【题型】解答题　【知识点】解析几何　【难度】medium
在平面直角坐标系中，$O$ 为坐标原点，$F$ 是椭圆 $C$: $\frac{x^2}{a^2} + y^2 = 1\ (a > 1)$ 的左焦点，若 $F$ 与椭圆上任一点距离的最大值为 $2 + \sqrt{3}$。

\vspace{0.5em}
\noindent
(1) 求椭圆的离心率；

\vspace{0.5em}
\noindent
(2) 若 $A$ 为椭圆 $C$ 的上顶点，$P, Q$ 为椭圆上的点，$\triangle APQ$ 是以 $A$ 为直角顶点的等腰直角三角形，求满足条件的 $\triangle APQ$ 的个数，并说明理由；

\vspace{0.5em}
\noindent
(3) 若斜率为 $\frac{1}{2}$ 的直线 $l$ 交椭圆 $C$ 于 $G$、$H$ 两点，$N$ 为以线段 $GH$ 为直径的圆上一点，求 $|ON|$ 的最大值。
【解答】
\noindent
\textbf{【详解】}

\noindent
(1) 依题意有 \(b=1\)，\(a + c = 2 + \sqrt{3}\)，解得 \(a=2\)，\(c=\sqrt{3}\)。

所以离心率 \(e = \frac{c}{a} = \frac{\sqrt{3}}{2}\)。

\vspace{0.5em}
\noindent
(2) 不妨设 \(AP\) 直线方程为 \(y = kx + 1\ (k>0)\)，代入 \(\frac{x^2}{4} + y^2 = 1\)，

整理得 \((1 + 4k^2)x^2 + 8kx = 0\)，可得 \(x_p = \frac{-8k}{1 + 4k^2}\)，所以 \(|AP| = \sqrt{1 + k^2} \cdot \frac{8k}{1 + 4k^2}\)，

将 \(-\frac{1}{k}\) 带入得 \(|AQ| = \sqrt{1 + \frac{1}{k^2}} \cdot \frac{\left|\frac{8}{k}\right|}{1 + \frac{4}{k^2}} = \sqrt{k^2 + 1} \cdot \frac{\left|\frac{8}{k}\right|}{\frac{k^2 + 4}{k^2}}\)，

由 \(|AP| = |AQ|\) 得 \(\sqrt{1 + k^2} \cdot \frac{8k}{1 + 4k^2} = \sqrt{1 + k^2} \cdot \frac{8|k|}{k^2 + 4}\)，

所以 \(k^3 - 4k^2 + 4k - 1 = 0\)，\((k - 1)(k^2 - 3k + 1) = 0\)，

解得 \(k_1 = 1\)，\(k_2 = \frac{3 + \sqrt{5}}{2}\)，\(k_3 = \frac{3 - \sqrt{5}}{2}\)，

所以满足条件的 \(\triangle APQ\) 的个数是 3 个。

\vspace{0.5em}
\noindent
(3) 设直线 \(l: y = \frac{1}{2}x + m\)，设 \(G(x_1,y_1)\)，\(H(x_2,y_2)\)。

联立
\[
\begin{cases}
y = \frac{1}{2}x + m \\
x^2 + 4y^2 = 4
\end{cases},
\]
得 \(2x^2 + 4mx + 4m^2 - 4 = 0\)，

\[
\Delta = -16m^2 + 32 > 0
\]
所以
\[
\begin{cases}
x_1 + x_2 = -2m \\
x_1x_2 = 2m^2 - 2
\end{cases},
\]

所以 \(-\sqrt{2} < m < \sqrt{2}\)。

所以 \(y_1 + y_2 = m\)，所以 \(GH\) 的中点为 \(D\left(-m, \frac{1}{2}m\right)\)，

所以
\[
|GH| = \sqrt{1 + \frac{1}{4}} \times \sqrt{(x_1 + x_2)^2 - 4x_1x_2} = \frac{\sqrt{5}}{2} \sqrt{8 - 4m^2} = \sqrt{5(2 - m^2)}
\]

又 \(N\) 的轨迹是以 \(D\left(-m, \frac{1}{2}m\right)\) 为圆心，半径 \(r = \frac{\sqrt{5}}{2} \sqrt{2 - m^2}\) 的圆，

所以
\[
|ON| \leq |OD| + r = \frac{\sqrt{5}}{2}|m| + \frac{\sqrt{5}}{2}\sqrt{2 - m^2} = \frac{\sqrt{5}}{2}\left(|m| + \sqrt{2 - m^2}\right).
\]

令 \(|m| = \sqrt{2}\cos\theta\)，\(\theta \in \left(0, \frac{\pi}{2}\right]\)，

记
\[
f(\theta) = \frac{\sqrt{5}}{2}\left(\sqrt{2}\cos\theta + \sqrt{2}\sin\theta\right) = \frac{\sqrt{10}}{2} \times \sqrt{2}\sin\left(\theta + \frac{\pi}{4}\right) = \sqrt{5}\sin\left(\theta + \frac{\pi}{4}\right),
\]

又 \(\theta + \frac{\pi}{4} \in \left(\frac{\pi}{4}, \frac{3\pi}{4}\right]\)，所以 \(\theta = \frac{\pi}{4}\)，\(|m| = 1\) 时，\(|ON|_{\max} = \sqrt{5}\)。
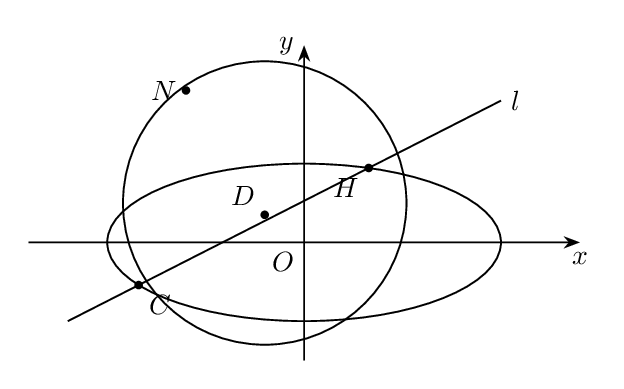